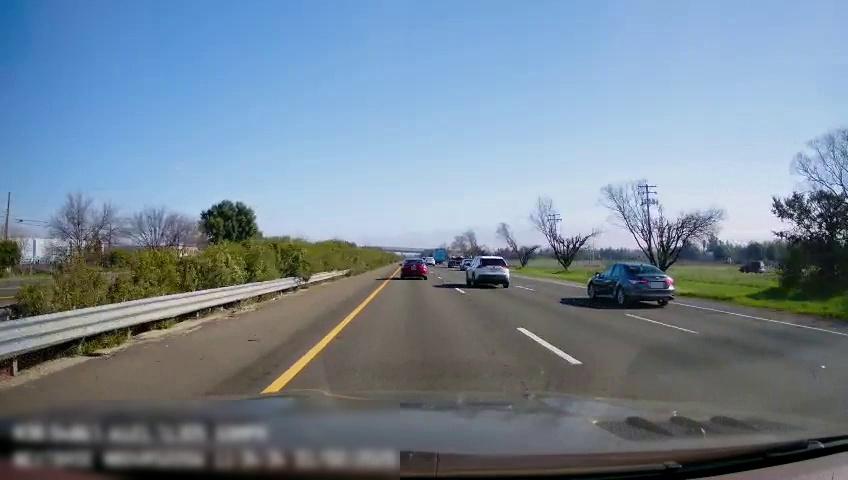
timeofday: Day
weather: Sunny
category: Drivable Space
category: Vehicles | Car
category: Vehicles | SUV
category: Vehicles | Car
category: Drivable Space
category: Vehicles | Truck
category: Vehicles | Truck
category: Vehicles | Car
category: Vehicles | SUV
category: Vehicles | SUV
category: Lanes | Current Lane
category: Lanes | Current Lane
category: Lanes | Alternate Lane
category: Lanes | Alternate Lane